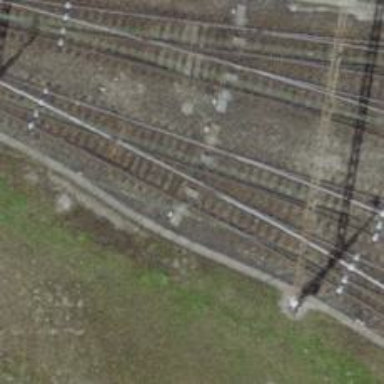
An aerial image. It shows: Railway switch.